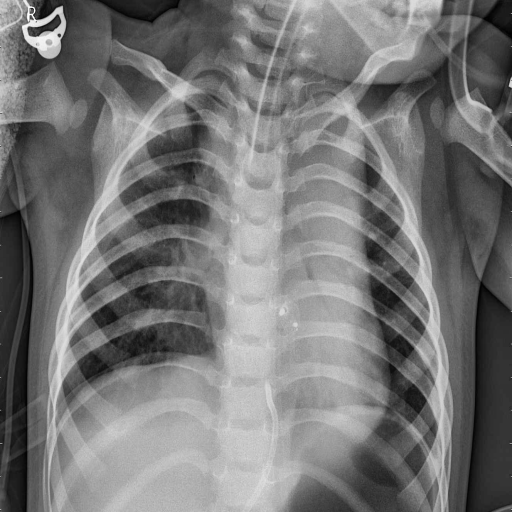
Finding: PNEUMONIA